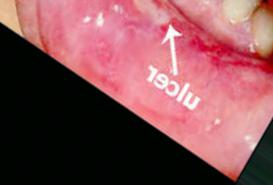
Condition: Mouth Ulcer